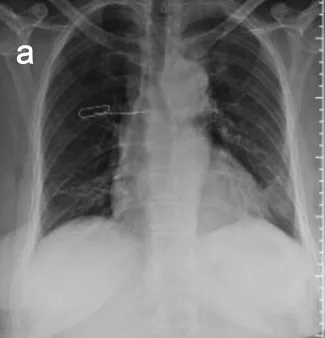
Localization is performed on the body surface by X-ray.
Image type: radiology (x_ray)